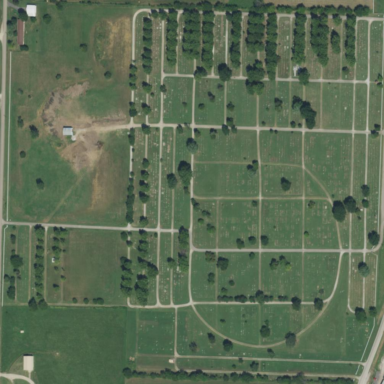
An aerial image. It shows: Cemetery.